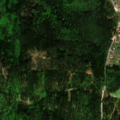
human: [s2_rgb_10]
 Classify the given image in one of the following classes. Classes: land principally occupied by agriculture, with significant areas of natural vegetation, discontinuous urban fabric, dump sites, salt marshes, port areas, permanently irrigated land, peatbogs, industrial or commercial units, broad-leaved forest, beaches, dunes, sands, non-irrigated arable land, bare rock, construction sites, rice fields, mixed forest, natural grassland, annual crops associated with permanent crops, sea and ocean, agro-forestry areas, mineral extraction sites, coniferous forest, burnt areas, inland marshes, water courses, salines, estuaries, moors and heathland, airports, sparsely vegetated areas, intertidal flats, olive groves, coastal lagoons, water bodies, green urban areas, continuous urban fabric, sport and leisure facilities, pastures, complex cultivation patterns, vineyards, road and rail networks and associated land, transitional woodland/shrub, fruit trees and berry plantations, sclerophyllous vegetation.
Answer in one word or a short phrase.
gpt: complex cultivation patterns, coniferous forest, mixed forest